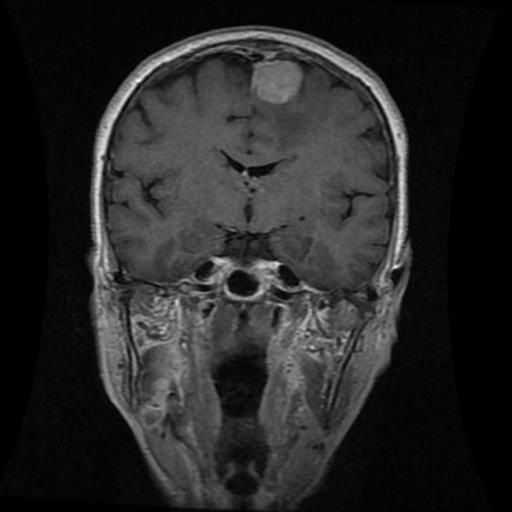
Label: meningioma